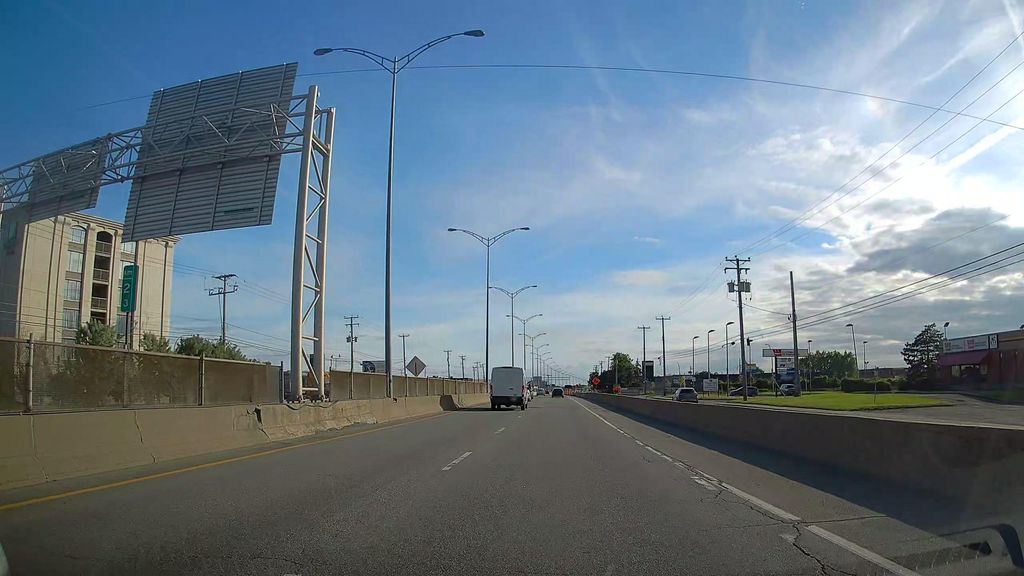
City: montreal